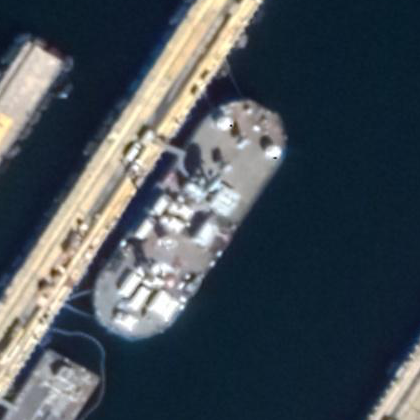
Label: civil